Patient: sex M, age 66
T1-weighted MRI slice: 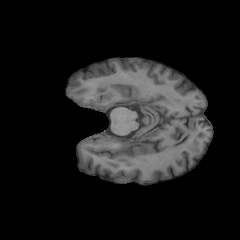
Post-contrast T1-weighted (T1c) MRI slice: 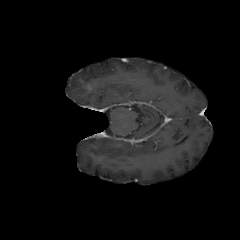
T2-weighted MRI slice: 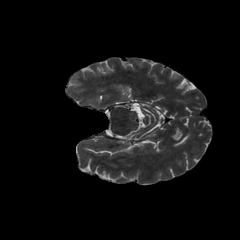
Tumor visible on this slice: yes
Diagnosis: Astrocytoma, IDH-wildtype
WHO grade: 2